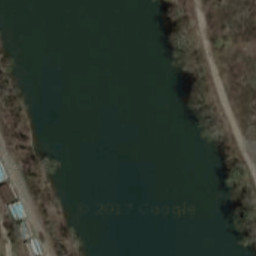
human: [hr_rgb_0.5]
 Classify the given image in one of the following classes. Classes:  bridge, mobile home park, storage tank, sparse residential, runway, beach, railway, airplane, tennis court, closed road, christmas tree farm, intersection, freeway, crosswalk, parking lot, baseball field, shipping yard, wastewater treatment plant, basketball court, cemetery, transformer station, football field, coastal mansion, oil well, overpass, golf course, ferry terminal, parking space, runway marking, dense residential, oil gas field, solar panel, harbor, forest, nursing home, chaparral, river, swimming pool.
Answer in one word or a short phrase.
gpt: river